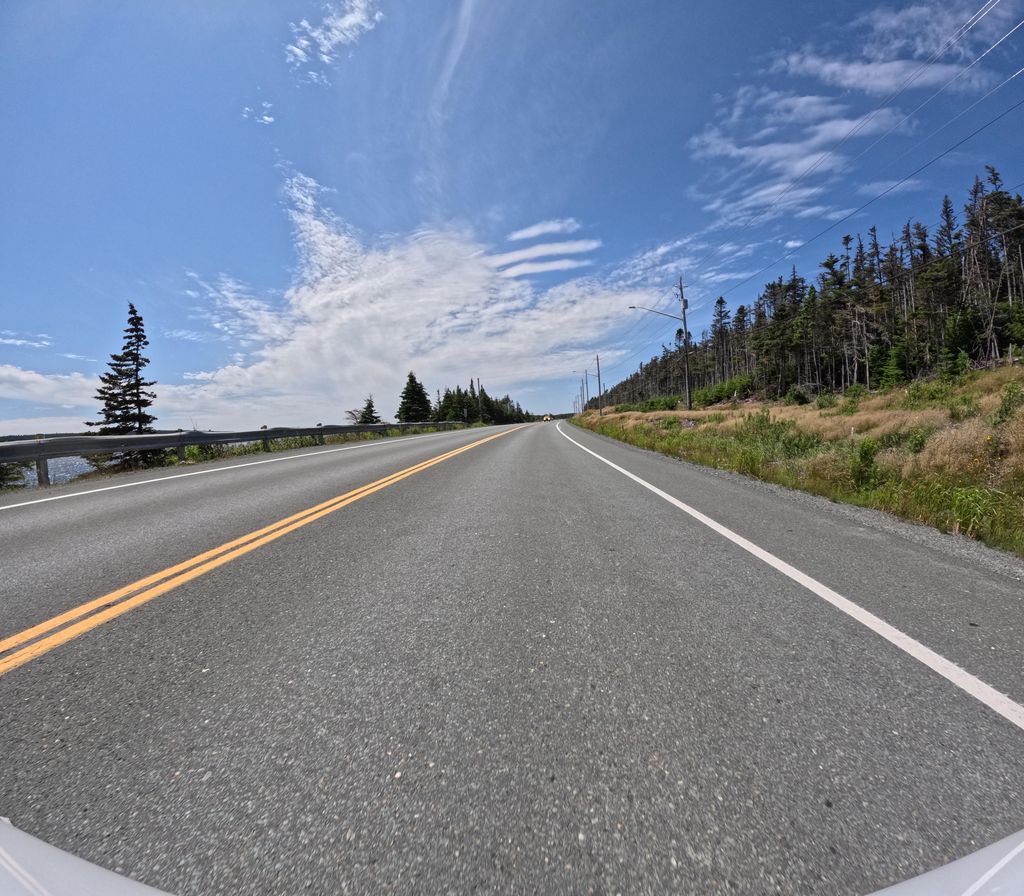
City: st_johns